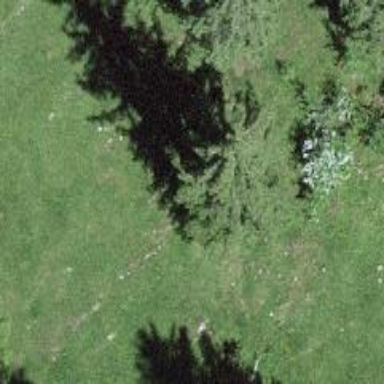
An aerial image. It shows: Beautiful tree in nature.